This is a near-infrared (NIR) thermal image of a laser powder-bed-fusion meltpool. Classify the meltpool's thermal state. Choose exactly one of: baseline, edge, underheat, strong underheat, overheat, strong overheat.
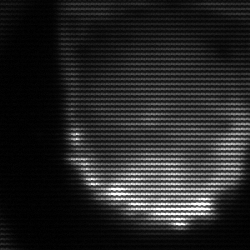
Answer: edge